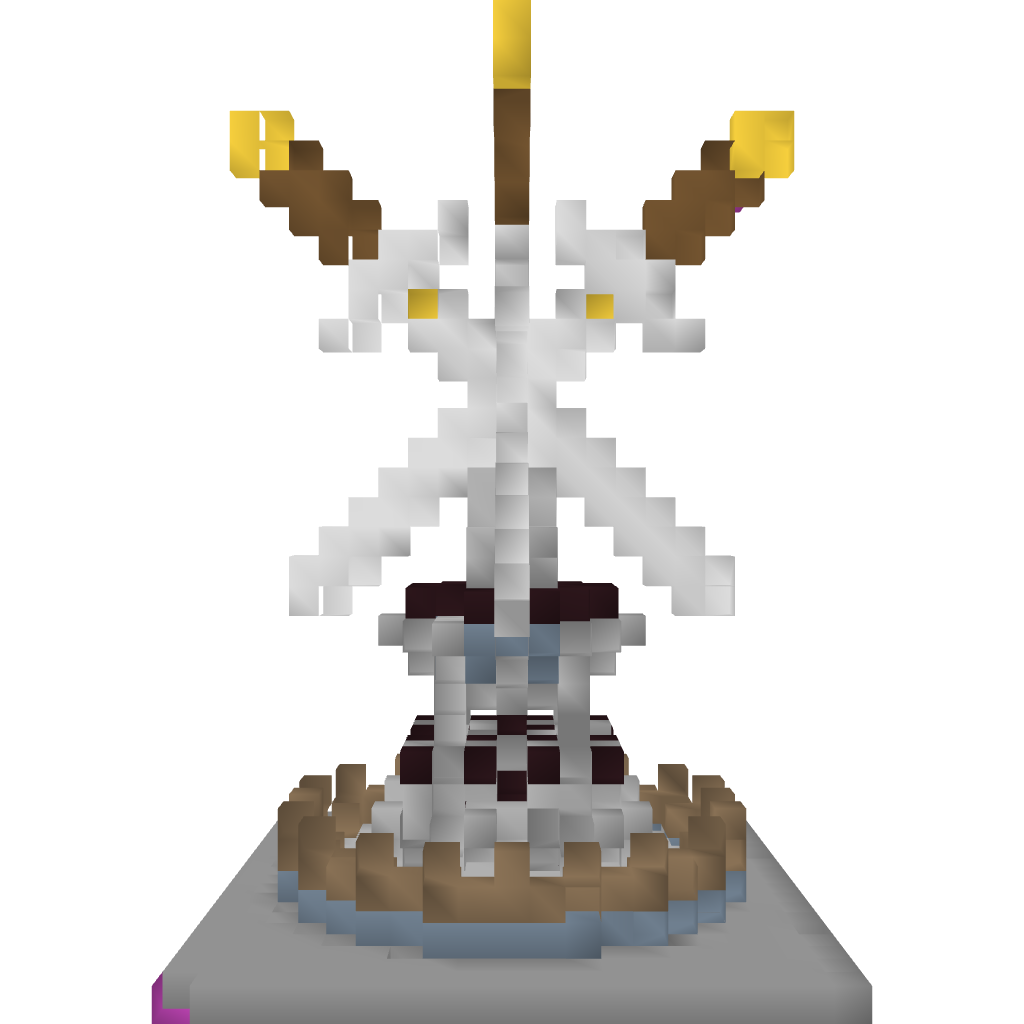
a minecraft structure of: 4 Sword Fountain